Question: In Visual Studio's Server Explorer window there's a very nice feature that lets you see the DB objects grouped by schema:
It turns this object tree:
> Data Connections -> -> Tables -> ()
Into this one:
> Data Connections -> -> Schemas -> ->

---
I've been looking for this particular feature in SSMS but was unable to find it.
- - -
Please note I'm aware of SSMS object filters. It's better than nothing but not sufficient, as I'm often accessing objects from multiple schemas at once.
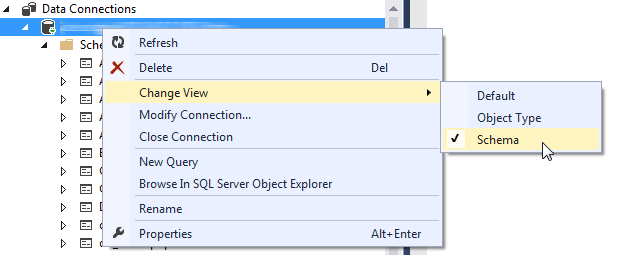
Answer: If you want a free tool, <URL> is your solution. It does the job beautifully.
<URL>